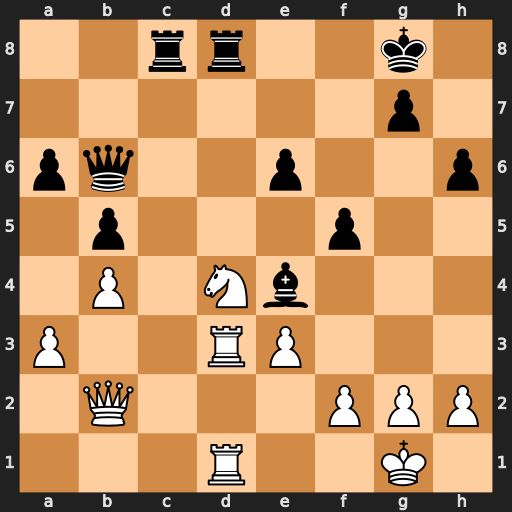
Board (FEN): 2rr2k1/6p1/pq2p2p/1p3p2/1P1Nb3/P2RP3/1Q3PPP/3R2K1
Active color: w
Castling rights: -
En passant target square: -
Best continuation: Nxe6 Qxe6 Rxd8+ Rxd8 Rxd8+